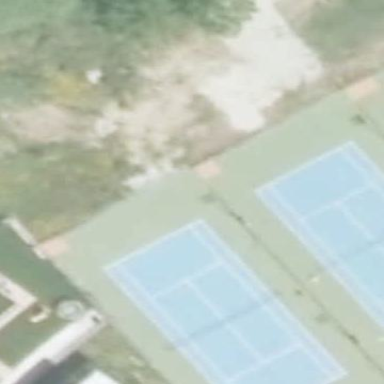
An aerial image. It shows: Tennis court in leisure pitch.